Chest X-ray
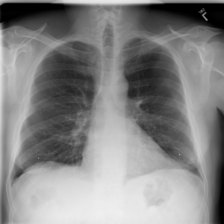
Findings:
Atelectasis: negative
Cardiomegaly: negative
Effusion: negative
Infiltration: negative
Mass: negative
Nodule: negative
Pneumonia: negative
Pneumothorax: negative
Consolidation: negative
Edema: negative
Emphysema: negative
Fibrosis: negative
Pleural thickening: negative
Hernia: negative